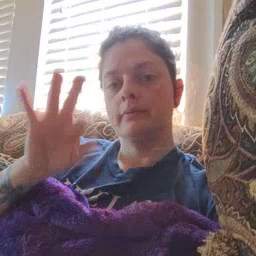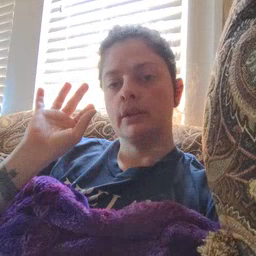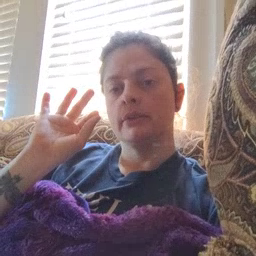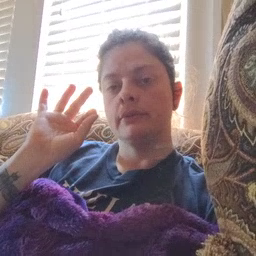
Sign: find